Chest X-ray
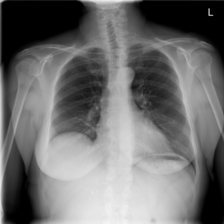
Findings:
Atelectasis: negative
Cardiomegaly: negative
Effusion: negative
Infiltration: positive
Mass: negative
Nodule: negative
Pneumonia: negative
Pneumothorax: negative
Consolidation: negative
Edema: positive
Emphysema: negative
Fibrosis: negative
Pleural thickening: negative
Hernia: negative